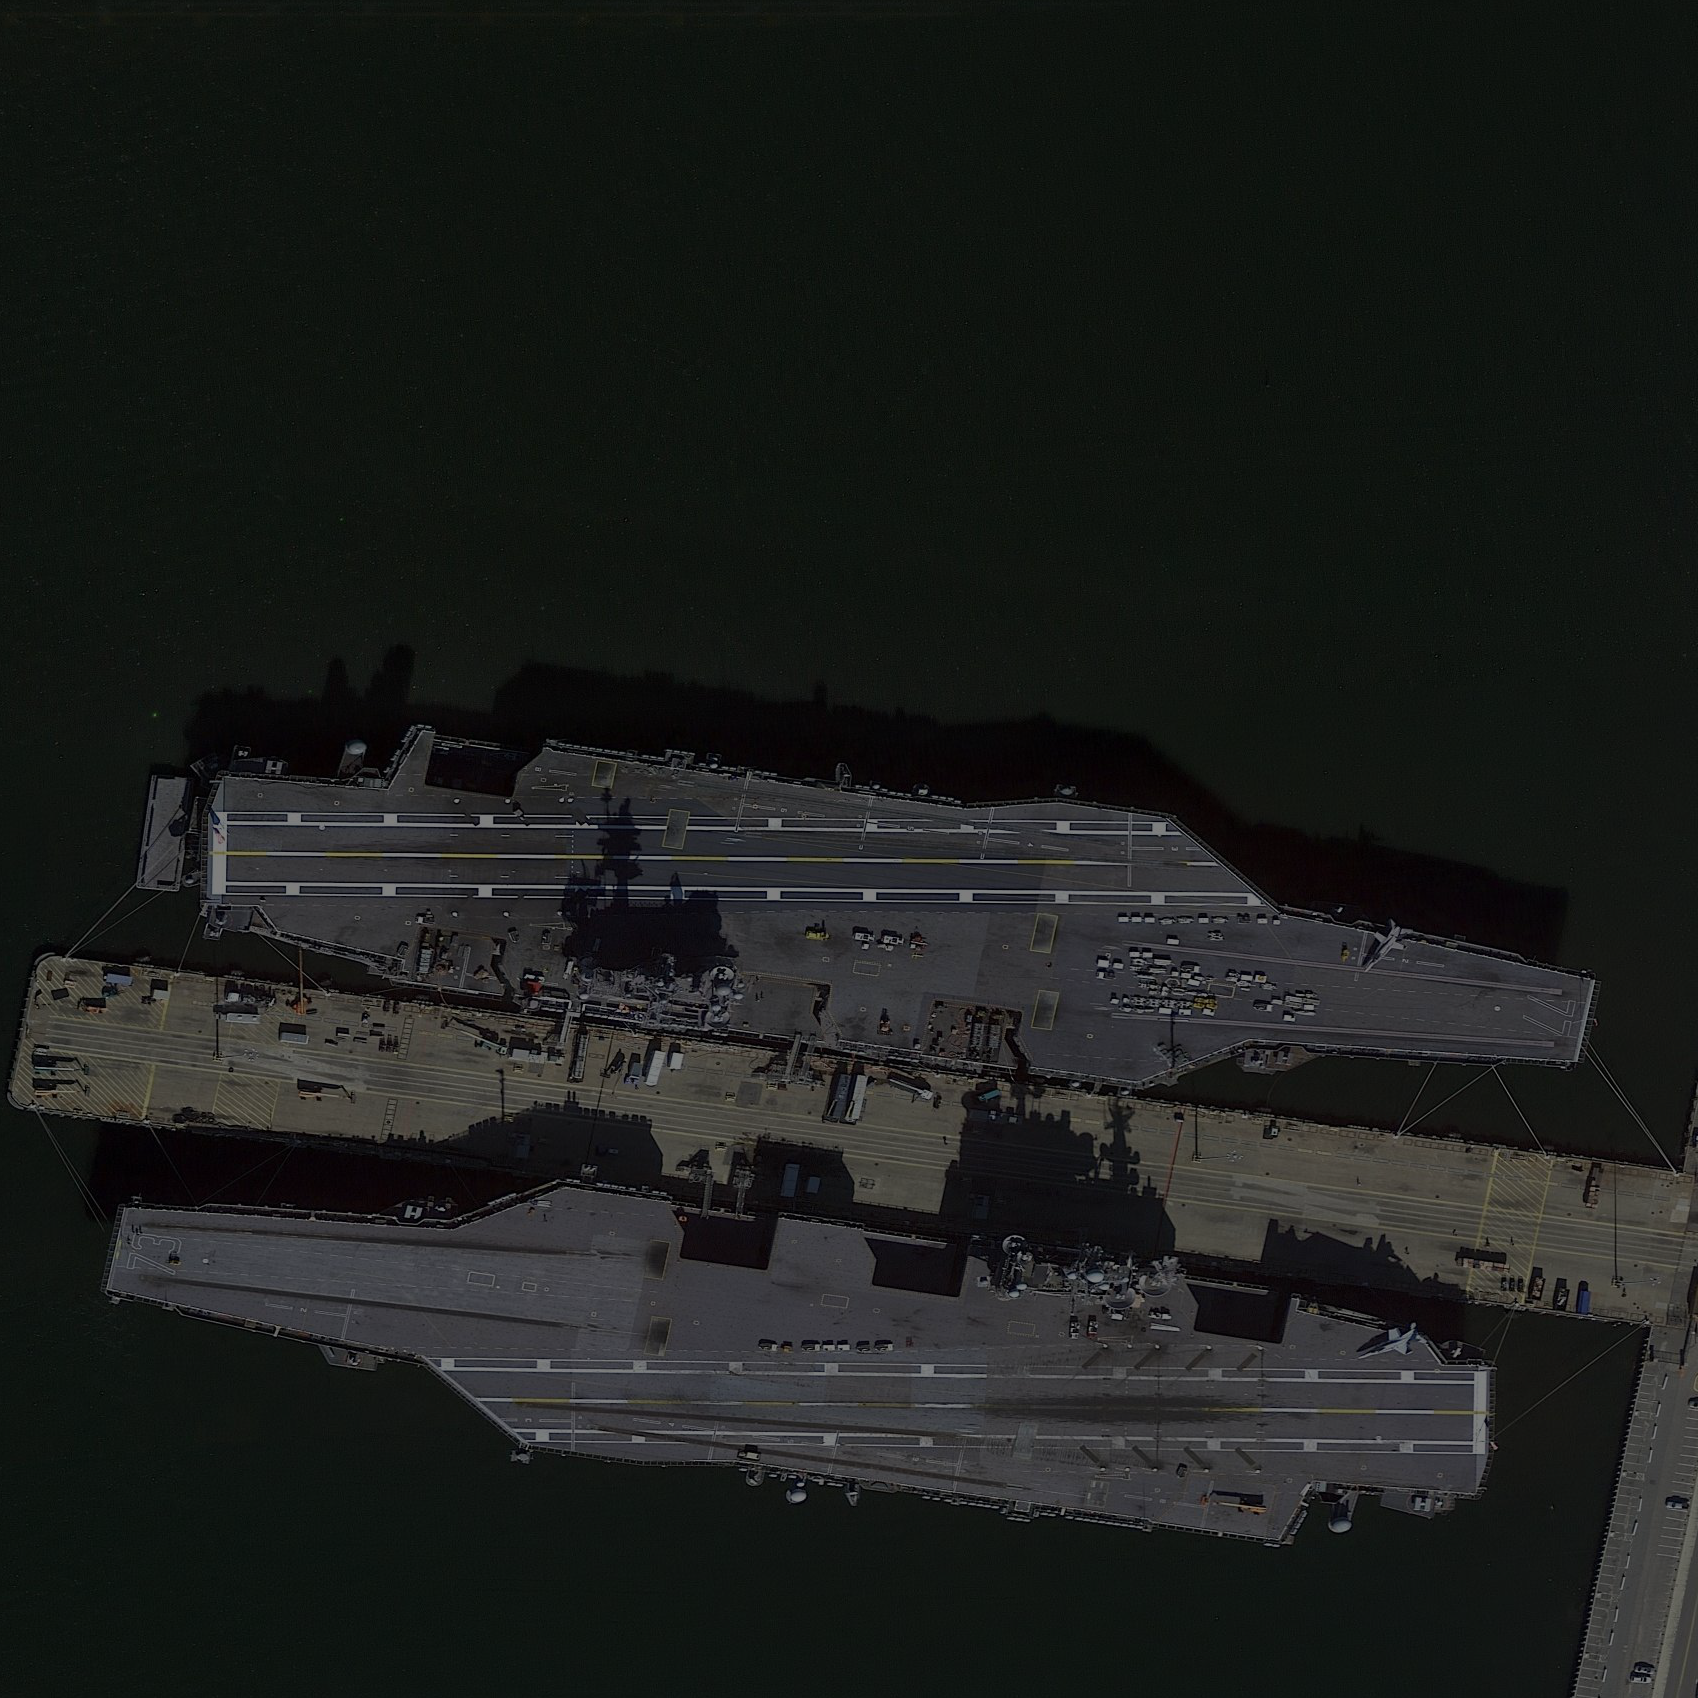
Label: aircraft_carrier